Question: I have a basic database, I am trying to extract the fund_name and amount for the largest 3 investment buy orders for each user.
I basically wait to have one output row which consists of:
user_id, fund_name_1, amount_1, fund_name_2, amount_2, fund_name_3, amount_3 etc.
I have attached an image of the database.
example database made:

I tried the following but it is not working
'''
SELECT
user_id,
top_fund(1)
FROM (SELECT ROW_NUMBER() OVER(PARTITION BY fund_name
ORDER BY amount) AS top_funds
FROM investment_buy_order)
WHERE top_funds IN (1,3)
'''
Any help would be great! (I am a newbie at SQL)
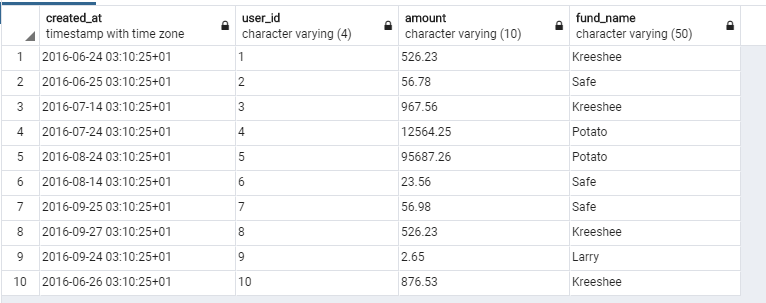
Answer: This has nothing to do with medians. Just use conditional aggregation:
'''
SELECT user_id,
max(case when seqnum = 1 then fund_name end),
max(case when seqnum = 1 then amount end),
max(case when seqnum = 2 then fund_name end),
max(case when seqnum = 2 then amount end),
max(case when seqnum = 3 then fund_name end),
max(case when seqnum = 3 then amount end)
FROM (SELECT ibo.*
ROW_NUMBER() OVER (PARTITION BY user_id ORDER BY amount) AS seqnum
FROM investment_buy_order ibo
) ibo
GROUP BY user_id;
'''